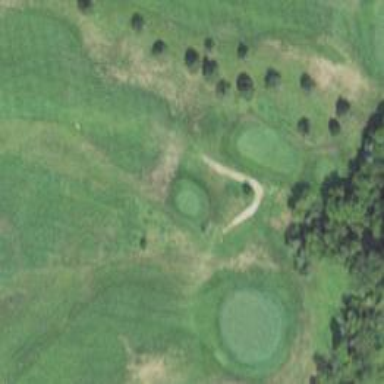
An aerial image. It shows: Golf cartpath that is also road path.